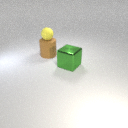
large brown rubber cylinder behind large green metal cube